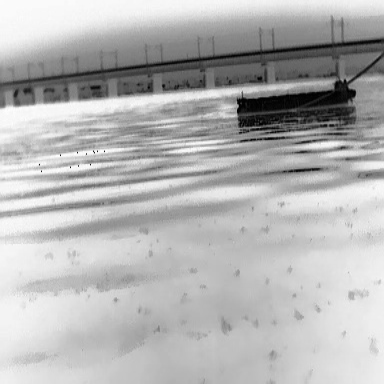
There is a liner in the infrared image.